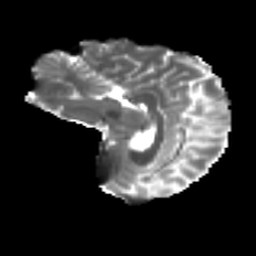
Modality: T2w
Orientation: sagittal
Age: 24
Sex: female
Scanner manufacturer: ge
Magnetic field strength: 3 T
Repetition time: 7.8 s
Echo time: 0.0606 s